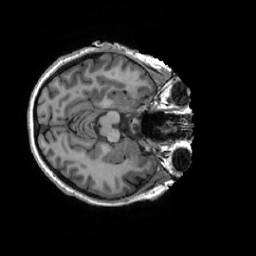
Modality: T1w
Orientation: axial
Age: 52
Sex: female
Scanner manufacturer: ge
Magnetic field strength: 3 T
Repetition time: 0.007348 s
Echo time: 0.003036 s